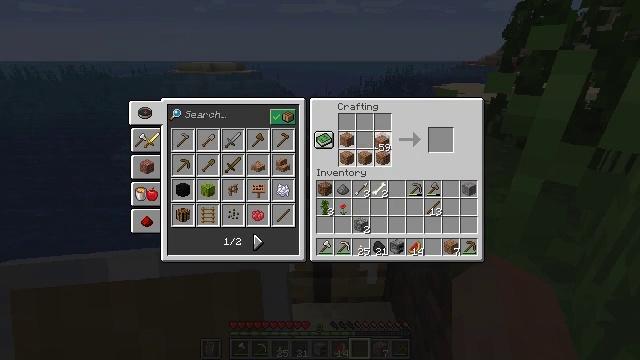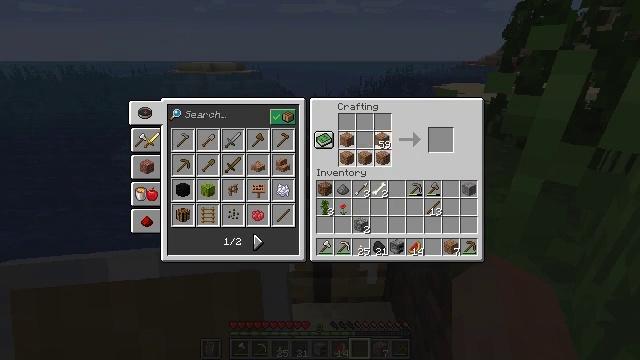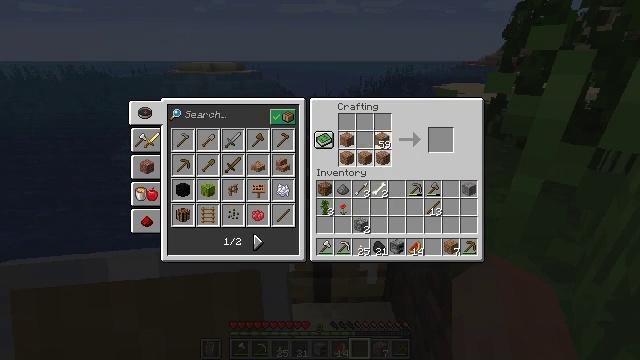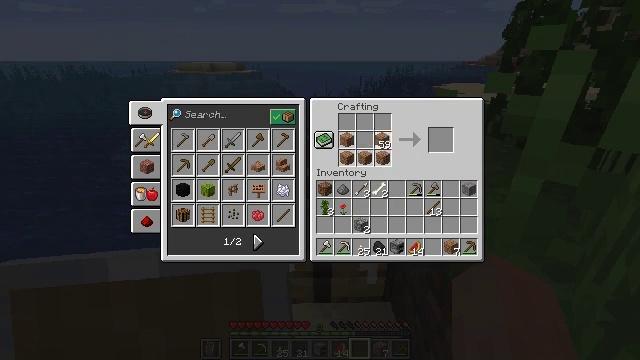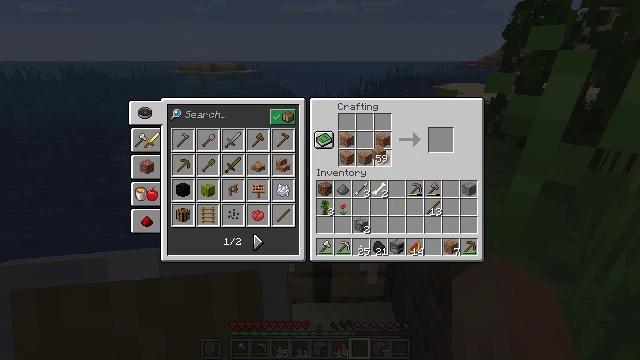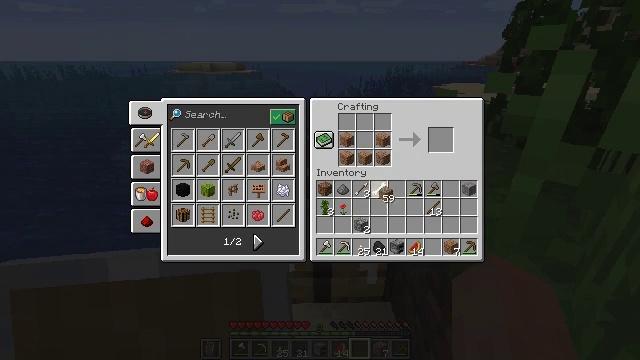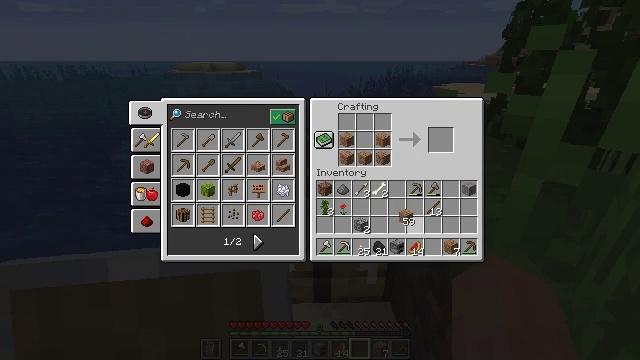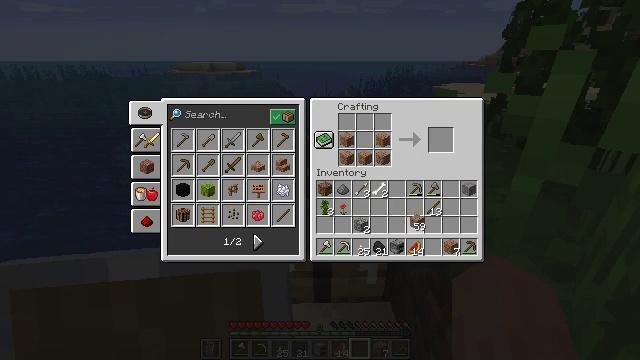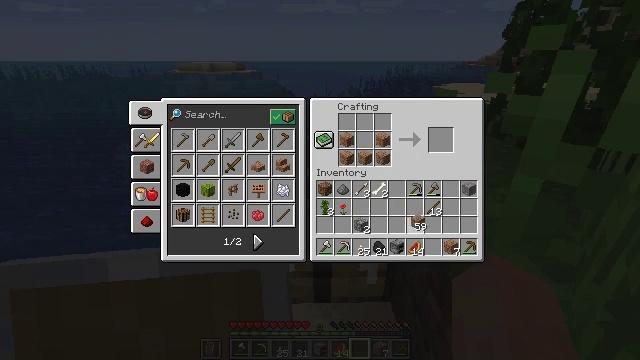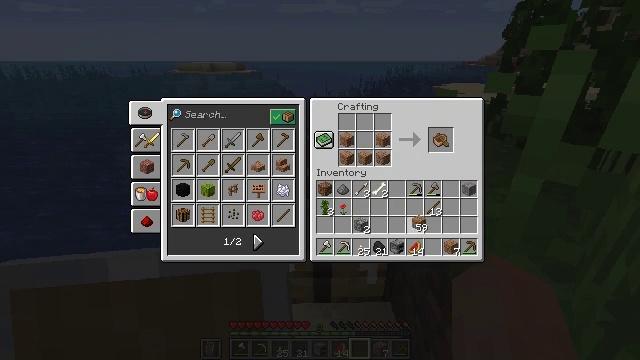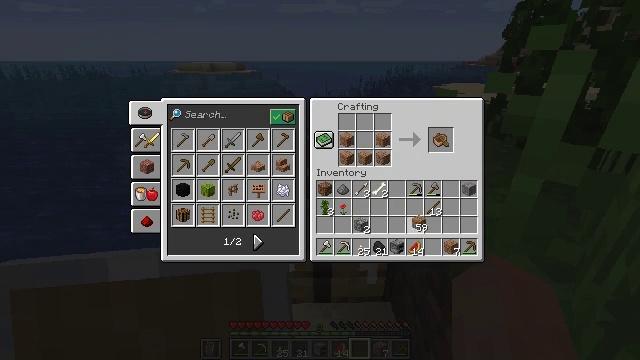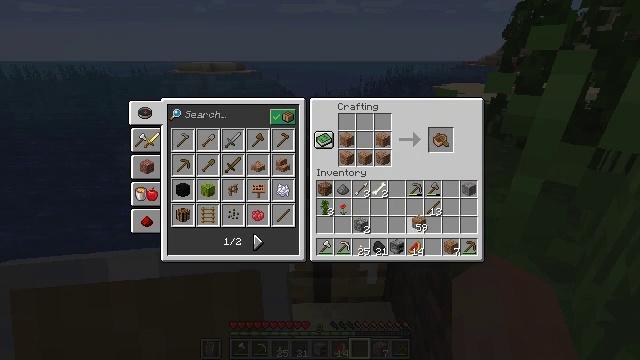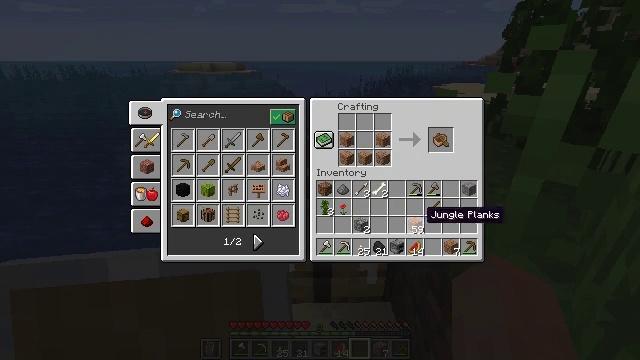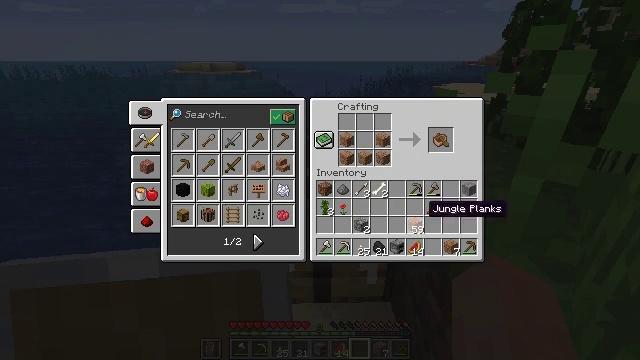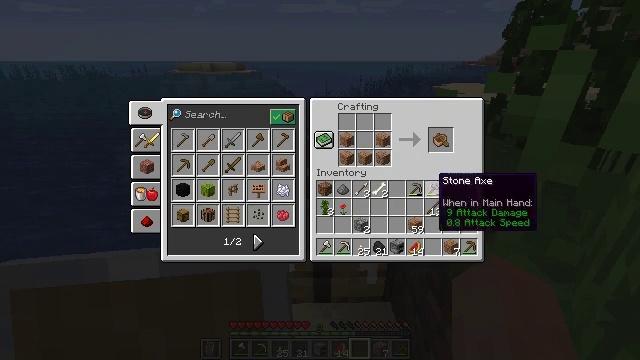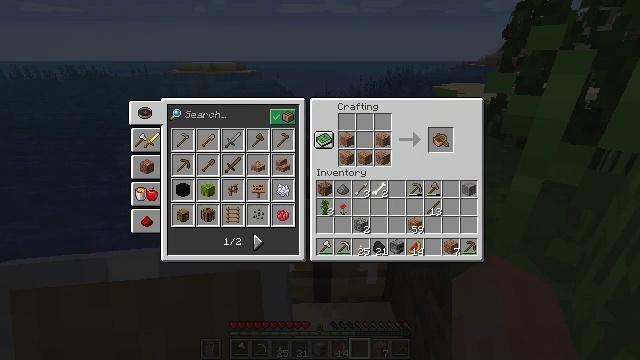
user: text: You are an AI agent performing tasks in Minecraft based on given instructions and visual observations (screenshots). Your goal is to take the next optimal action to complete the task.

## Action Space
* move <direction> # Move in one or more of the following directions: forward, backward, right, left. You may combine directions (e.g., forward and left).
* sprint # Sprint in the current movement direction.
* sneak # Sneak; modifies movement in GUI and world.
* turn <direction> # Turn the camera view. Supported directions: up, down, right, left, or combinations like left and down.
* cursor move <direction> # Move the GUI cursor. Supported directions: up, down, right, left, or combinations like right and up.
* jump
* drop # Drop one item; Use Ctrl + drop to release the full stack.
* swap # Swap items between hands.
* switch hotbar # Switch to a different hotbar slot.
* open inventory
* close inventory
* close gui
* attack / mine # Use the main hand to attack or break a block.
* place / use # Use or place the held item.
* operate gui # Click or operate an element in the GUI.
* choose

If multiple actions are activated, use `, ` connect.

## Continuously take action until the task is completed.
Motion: motion action
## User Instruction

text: Take jungle planks to craft a jungle boat.
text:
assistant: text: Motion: choose
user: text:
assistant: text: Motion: choose
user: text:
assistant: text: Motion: choose
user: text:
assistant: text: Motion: cursor move down
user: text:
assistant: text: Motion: cursor move down
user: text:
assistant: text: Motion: cursor move right and down
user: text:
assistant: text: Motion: cursor move right
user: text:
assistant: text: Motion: operate gui
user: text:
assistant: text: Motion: operate gui
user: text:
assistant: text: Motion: operate gui
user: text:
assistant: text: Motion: operate gui
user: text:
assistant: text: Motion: no_op
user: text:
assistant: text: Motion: no_op
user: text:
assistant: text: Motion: cursor move right and up
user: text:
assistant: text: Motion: sneak, cursor move right and up
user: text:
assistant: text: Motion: sneak, cursor move right and up
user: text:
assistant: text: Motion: sneak
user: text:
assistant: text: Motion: sneak
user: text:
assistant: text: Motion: sneak
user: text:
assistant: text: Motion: sneak, cursor move up
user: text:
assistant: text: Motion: sneak
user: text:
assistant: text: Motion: sneak
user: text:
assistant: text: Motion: sneak, operate gui
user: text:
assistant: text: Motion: sneak, operate gui
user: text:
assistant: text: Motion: sneak, operate gui
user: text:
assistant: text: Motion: sneak
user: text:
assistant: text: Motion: sneak
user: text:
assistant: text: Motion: sneak